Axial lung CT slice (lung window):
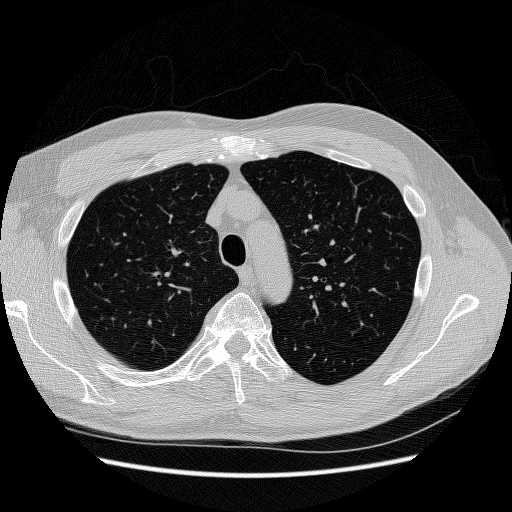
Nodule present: no